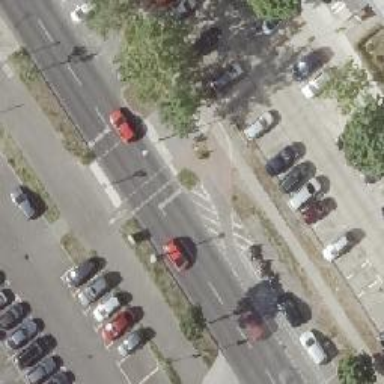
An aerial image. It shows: Road crossing with traffic signals.